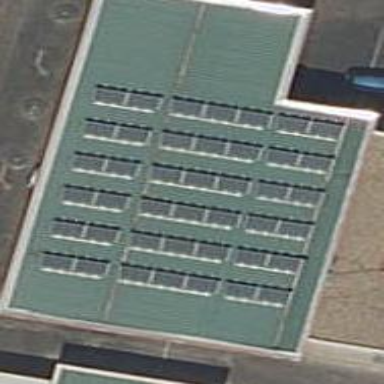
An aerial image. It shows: View of roof of building.